Question:
I see this nice diagram and I've done some tests in my Chrome browser, but I don't know how to explain this:
'''
> Function.prototype
function Empty() {}
> Function.__proto__
function Empty() {}
> typeof(Empty)
"undefined"
'''
What is the 'function Empty() {}', and why 'Function.prototype' is a 'function' not a 'object' just like 'Object.prototype'?
From the diagram above, it seems everything in JavaScript starts from 'Object.prototype', am I right about that?
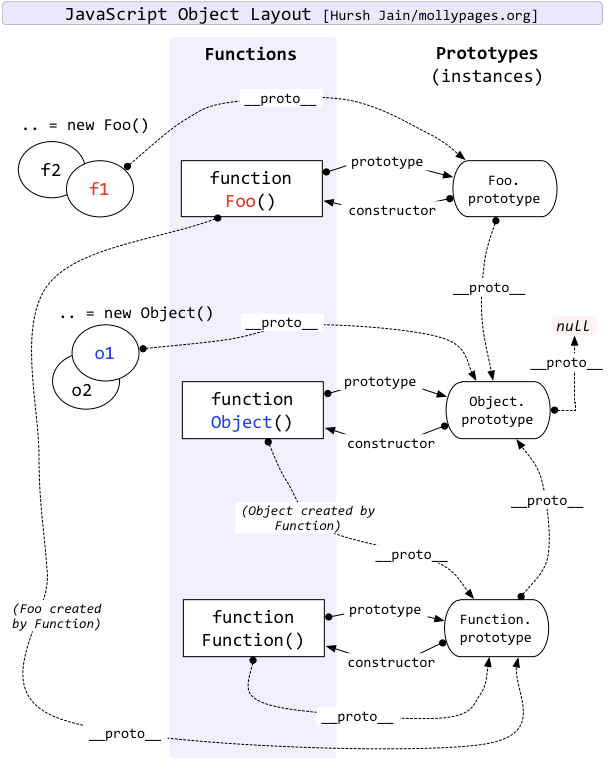
Answer: First, the 'function Empty() {}' representation is <URL> stuff.
In V8, the 'Function.prototype' object has '"Empty'" as the value of the 'Function.prototype.name' property, so I guess you are probably using the Chrome's Developer Console, and it displays the name of the function in this way.
The 'name' property of function objects is 'non-standard' (not part of ECMA-262), that's why we see differences between implementations.
Now, 'Function.prototype' is a function, that returns always 'undefined' and can accept any number of arguments, but why?. Maybe just for consistency, every built-in constructor's prototype is like that, 'Number.prototype' is a 'Number' object, 'Array.prototype' is an 'Array' object, 'RegExp.prototype' is a 'RegExp' object, and so on...
The only difference (for example, between any function object and 'Function.prototype') is that obviously 'Function.prototype' inherits from 'Object.prototype'.
> it seems everything in javascript start from Object.prototype, am I right about that?
Well, you're right 'Object.prototype' is the last object of the prototype chain of most objects, but in ECMAScript 5, you can even create objects that doesn't inherit from anything (just like 'Object.prototype' is), and form another inheritance chain, e.g.:
'''
var parent = Object.create(null),
child = Object.create(parent);
Object.prototype.isPrototypeOf(parent); // false
Object.getPrototypeOf(parent); // null
Object.getPrototypeOf(Object.prototype); // null
'''